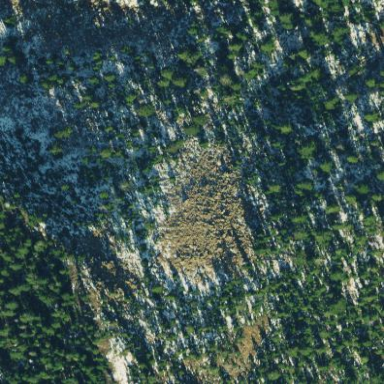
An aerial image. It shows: Natural scree.